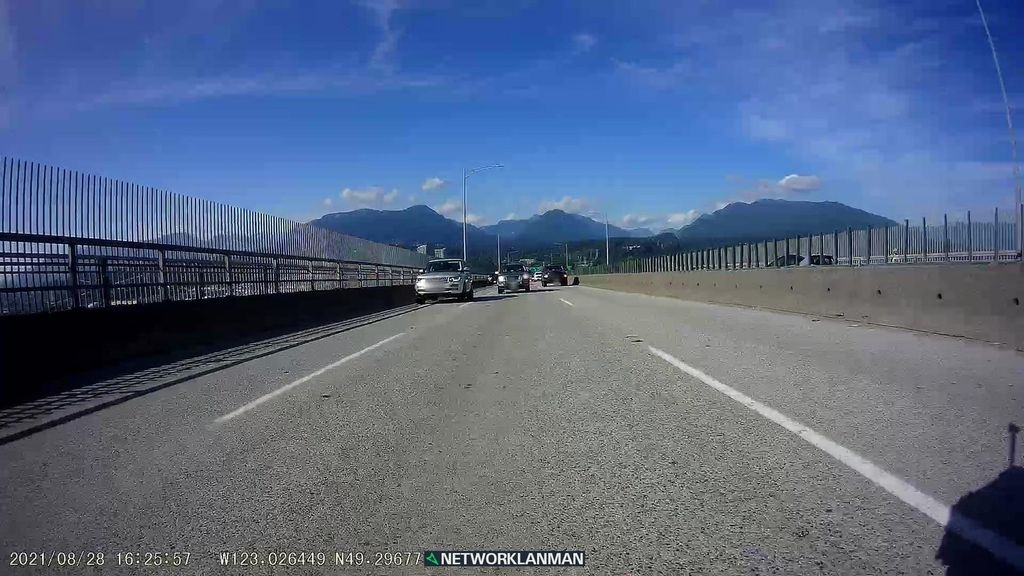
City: vancouver